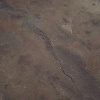
Label: land